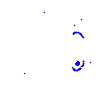
Particle: electron